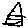
Label: triangle